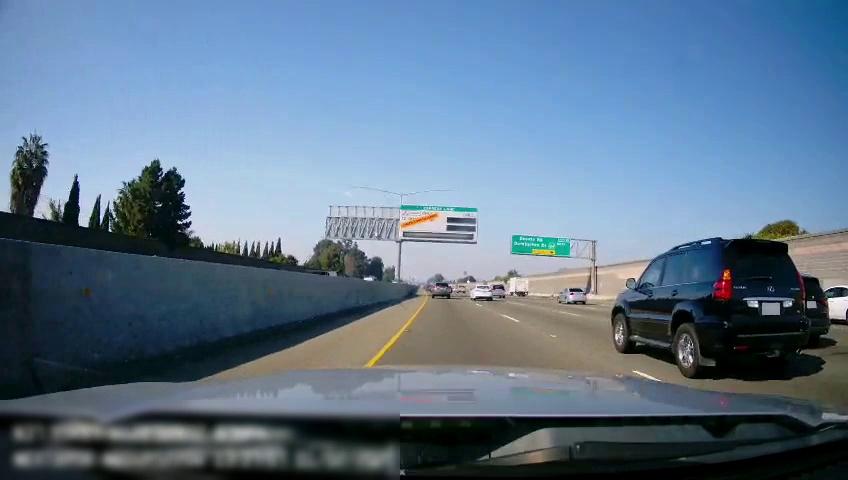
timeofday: Day
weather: Sunny
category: Drivable Space
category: Vehicles | Truck
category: Vehicles | Car
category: Vehicles | SUV
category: Vehicles | Car
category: Vehicles | SUV
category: Vehicles | Truck
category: Vehicles | Car
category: Vehicles | Car
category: Vehicles | Car
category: Vehicles | SUV
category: Vehicles | Car
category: Lanes | Current Lane
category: Lanes | Alternate Lane
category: Lanes | Alternate Lane
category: Lanes | Current Lane
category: Traffic | Signs
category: Traffic | Signs